Question: I have been using Kendo UI in my asp.net MVC4 project, and it works normally.
I have used widgets like 'DropDownList, Grid,' and it has no problem.
Recenetly I would like to change some of my 'DropDownList' to 'MultiSelect',
so I try to copy the example in this link: <URL>
However, an error message is shown:
'CS1061: 'Kendo.Mvc.UI.Fluent.WidgetFactory<XXX>' does not contain a definition for 'MultiSelect' and no extension method 'MultiSelect' accepting a first argument of type 'Kendo.Mvc.UI.Fluent.WidgetFactory<XXX>' could be found (are you missing a using directive or an assembly reference?)' XXX is the model passed into that View.
I have google it and it seems like a problem about the namespace / reference config, yet as I said, I have used other Kendo UI widget normally...
Below is my code of my WORKING 'DropDownList', and a not working 'MultiSelect'
'''
@(Html.Kendo().DropDownList()
.Name("vendorName") // Name of the widget should be the same as the name of the property
.DataValueField("VendorCategoryID") // The value of the dropdown is taken from the EmployeeID property
.DataTextField("VendorName") // The text of the items is taken from the EmployeeName property
.DataSource(source =>
{
source.Read(read =>
{
read.Action("GetVendors", "GenReport"); //Set the Action and Controller name
});
})
.OptionLabel("---Please Select---")
.Events(e =>
{
e.Change("vendorOnChange");
})
)
@(Html.Kendo().MultiSelect()
.Name("required")
.Placeholder("Select attendees...")
.BindTo(new List<string>() {
"Steven White",
"Nancy King",
"Anne King",
"Nancy Davolio",
"Robert Davolio",
"Michael Leverling",
"Andrew Callahan",
"Michael Suyama",
"Anne King",
"Laura Peacock",
"Robert Fuller",
"Janet White",
"Nancy Leverling",
"Robert Buchanan",
"Andrew Fuller",
"Anne Davolio",
"Andrew Suyama",
"Nige Buchanan",
"Laura Fuller"
})
.Value(new string[] { "Anne King", "Andrew Fuller" })
)
'''
Here is the Intellisense of my VS2012, no MultiSelect...

Can anyone help me out and tell me how can I use the 'MultiSelect'? Thanks!
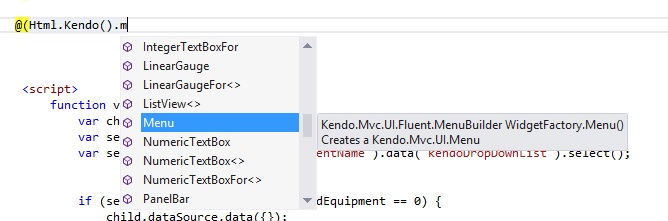
Answer: As requested here is the answer from my comment:
Multiselect was added in Q1 2013 release of Kendo. <URL> for all major version releases. If you still have an active Telerik subscription then either install from the account page or from the Telerik launcher.